Field crop: tomato
Growth stage: 2
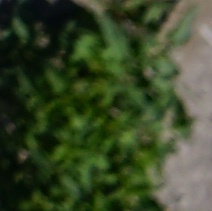
Species: tomato